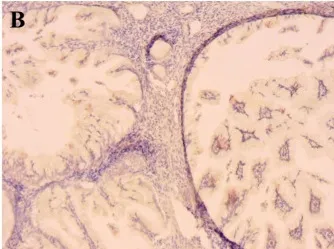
IHC of endometrium (x100). The MUC2 expression of endometrium.
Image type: pathology (immunostaining)